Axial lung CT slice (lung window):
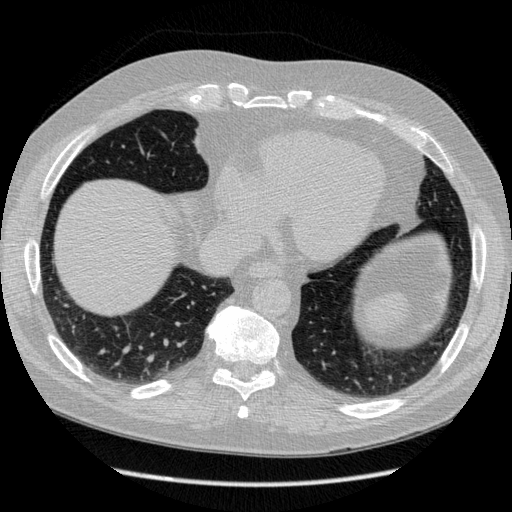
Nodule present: no